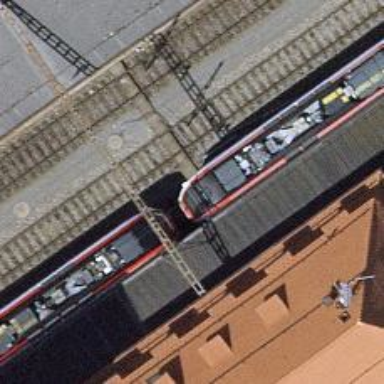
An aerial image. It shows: Stop position for public transport at railway stop.